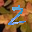
Label: 2